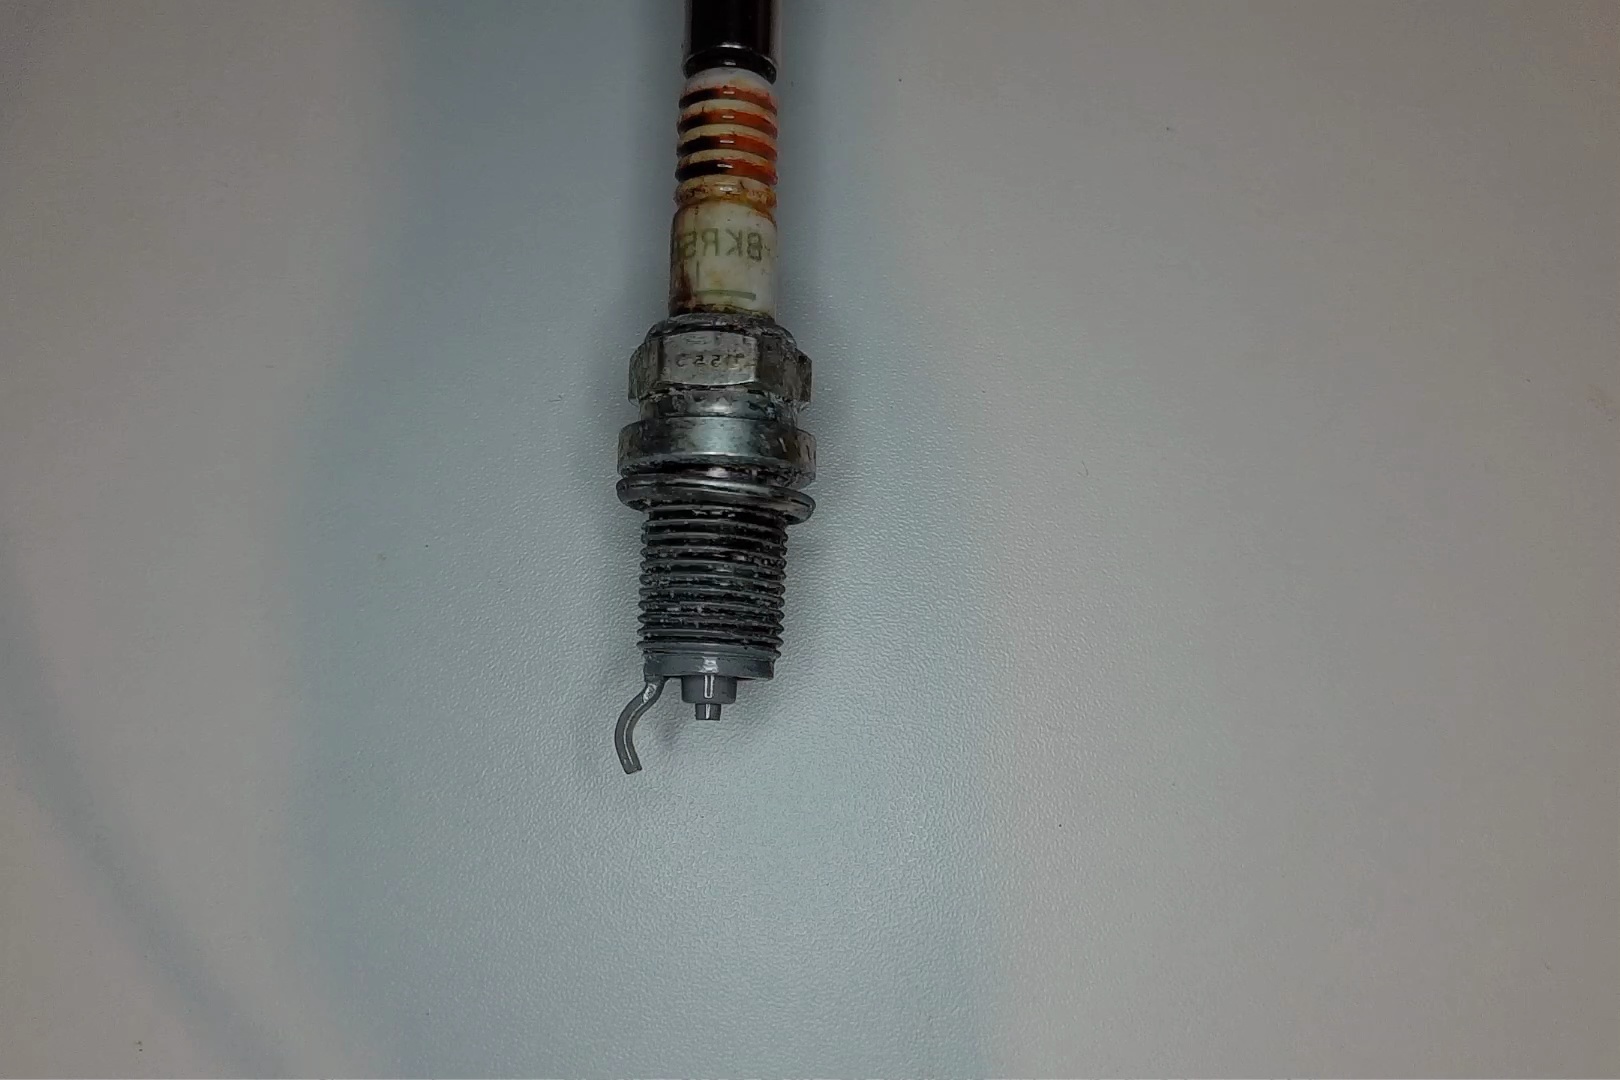
Label: anomaly